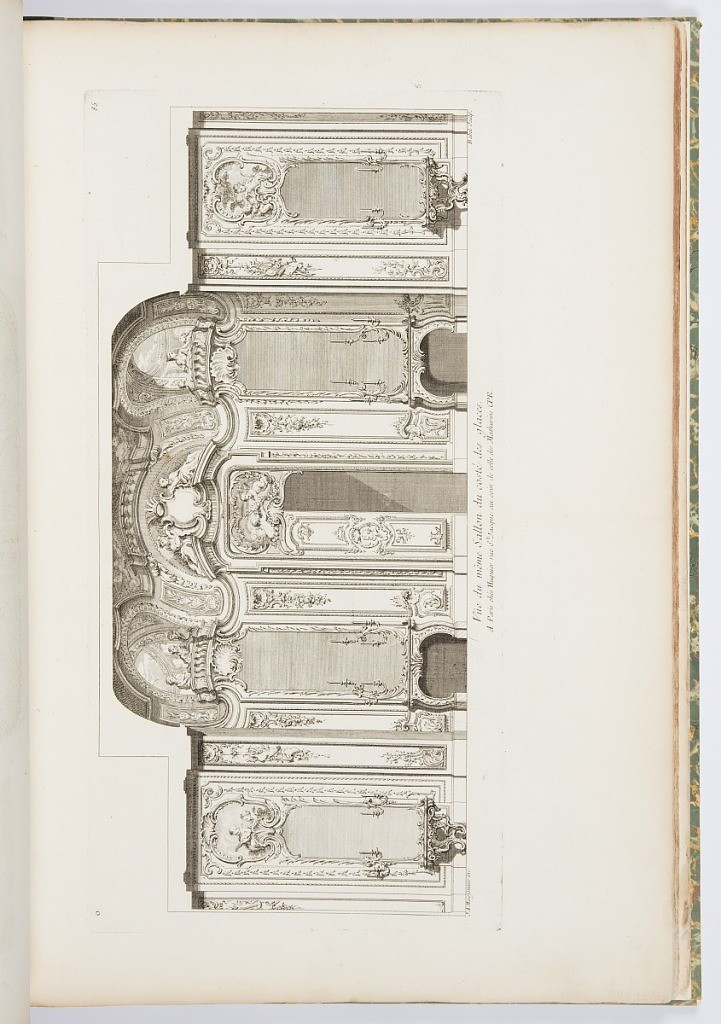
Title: Vüe de Même (Czartoryski) Sallon du Costé des Glacés (Design for the Salon Czartoryski), plate 85, in Oeuvres de Juste-Aurèle Meissonnier (Works by Juste-Aurèle Meissonnier)
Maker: Juste-Aurèle Meissonnier, French, b. Italy, 1695–1750
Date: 1748
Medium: Engraving on white laid paper
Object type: Print
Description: Symmetrical view of interior decoration with four mirrors and central double doors. Each mirror and door decorated with overhanging. Left: two putti in rocaille frame, one playing lute; second from left: group of ladies sitting in a trompe l'oeil balcony as though at the theater; central overhanging: two classical female figures flank empty crowned cartouche; right of center: three formally-dressed ladies in trompe l'oeil balcony; far right: two putti, one with bow and arrow with boar. Each mirror is heavily decorated with shells, leaves and two or four candles.